Question: What is the result of this measurement?
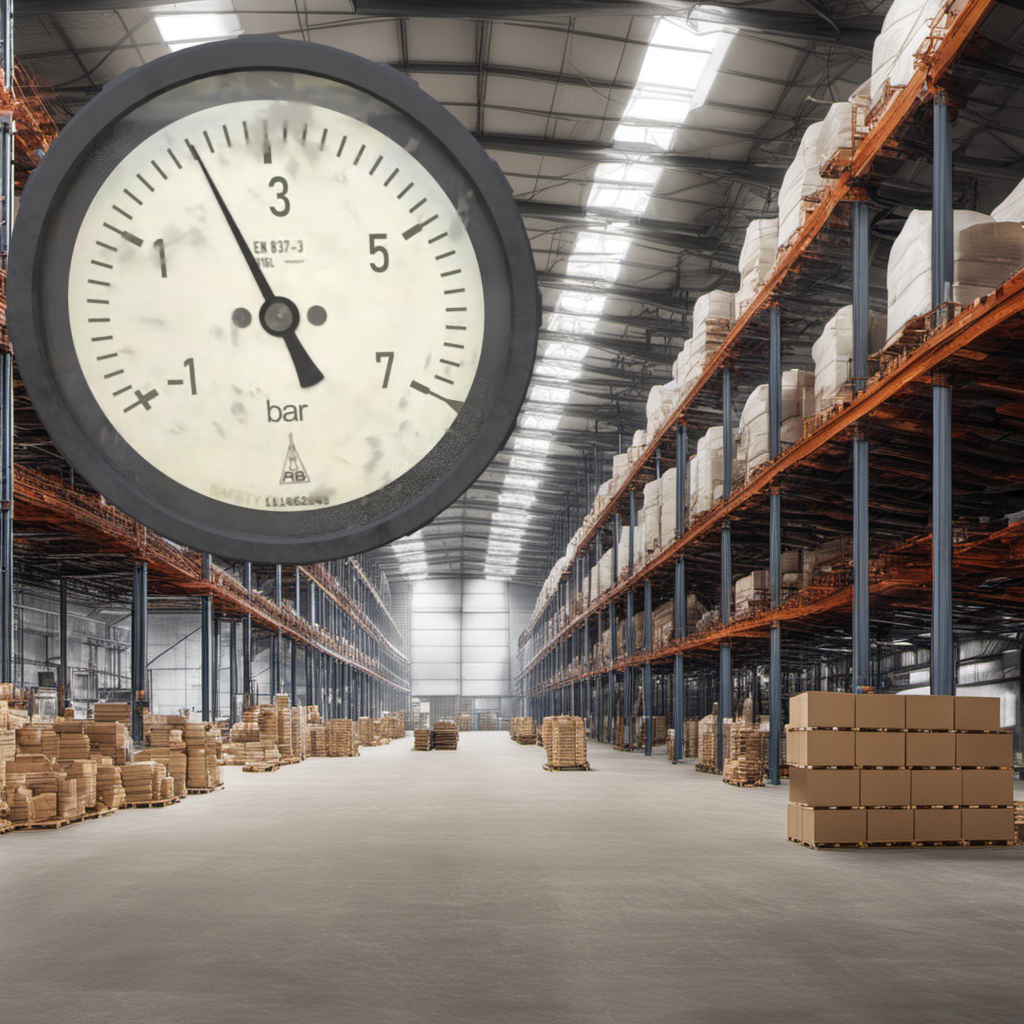
Answer: The result is 2.24
Question: What is the range of the measurement shown in the image?
Answer: The range is from -1 to 7
Question: What is the minimum and maximum reading range of the measurement in the image?
Answer: The minimum value is -1 and the maximum value is 7